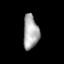
Tissue: lung
Cell type: Epithelial cells
Senescence score: 0.1946
Nuclear area (px): 511
Mean DAPI intensity: 172.505